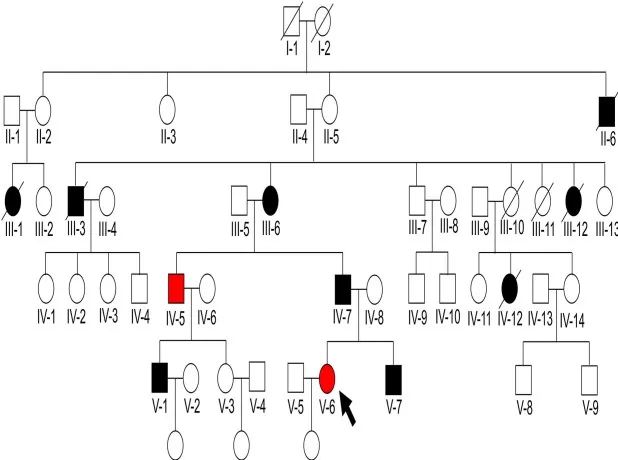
Pedigree structure of the family with immunoglobulin A (IgA) nephropathy (IgAN). There were 47 individuals in the Chinese six-generation IgA pedigree with no close relatives that were married. The arrow indicates the proband, black-filled shapes indicate abnormal proteinuria and/or hematuria results, red-filled shapes indicate patients diagnosed as IgAN, and unfilled shapes indicate unaffected individuals.
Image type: pathology (immunostaining)